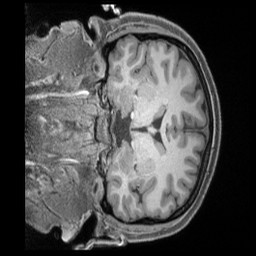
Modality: T1w
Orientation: coronal
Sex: female
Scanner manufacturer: siemens
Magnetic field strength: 3 T
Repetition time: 2.4 s
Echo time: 0.00222 s